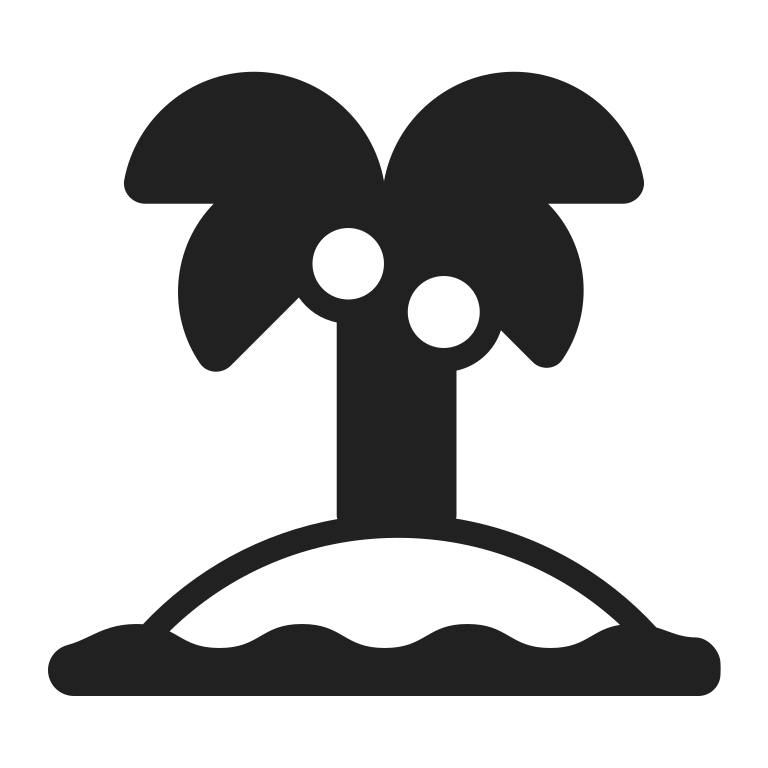
desert island high contrast